Field crop: tomato
Growth stage: 1
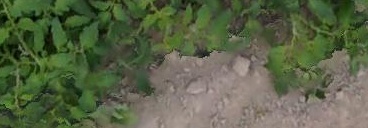
Species: tomato